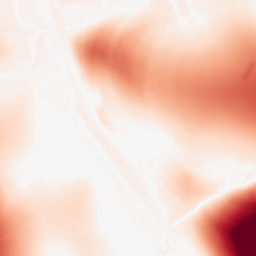
Category: morphological
Decomposition family: morphological
Decomposition parameters: operation: opening
size: 100
Upsampling method: fft_zeropad
Upsampling parameters: scale: 8
Upsampling scale: 8